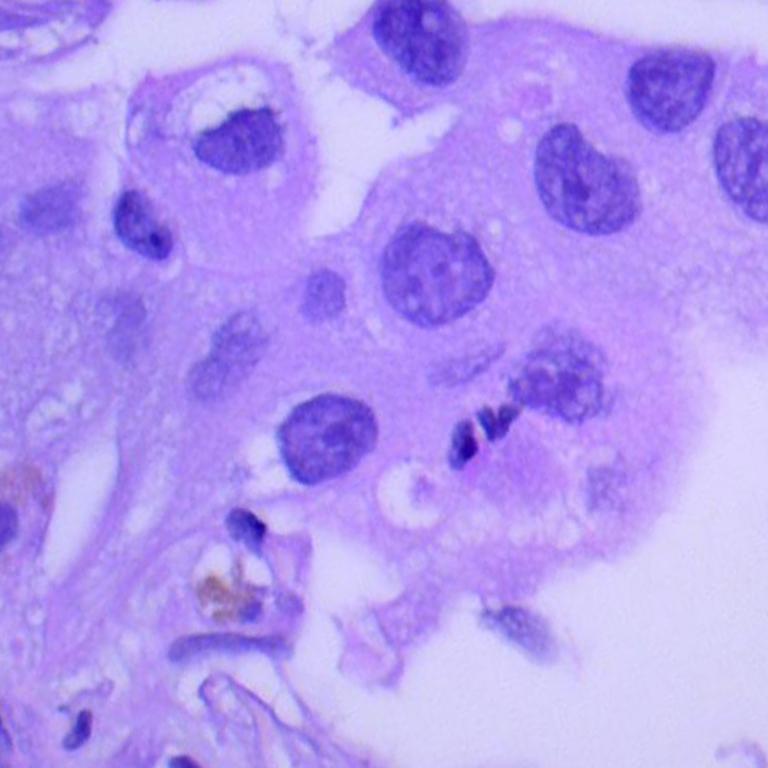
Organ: lung
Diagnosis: adenocarcinomas